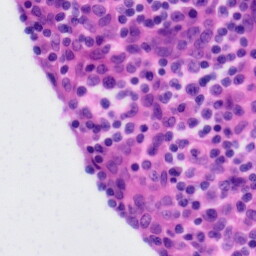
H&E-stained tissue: Tonsil